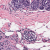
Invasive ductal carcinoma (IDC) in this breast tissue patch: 1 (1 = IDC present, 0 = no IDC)